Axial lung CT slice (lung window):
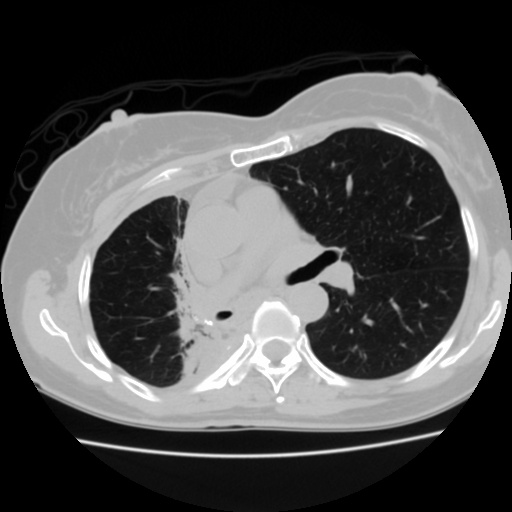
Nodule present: no